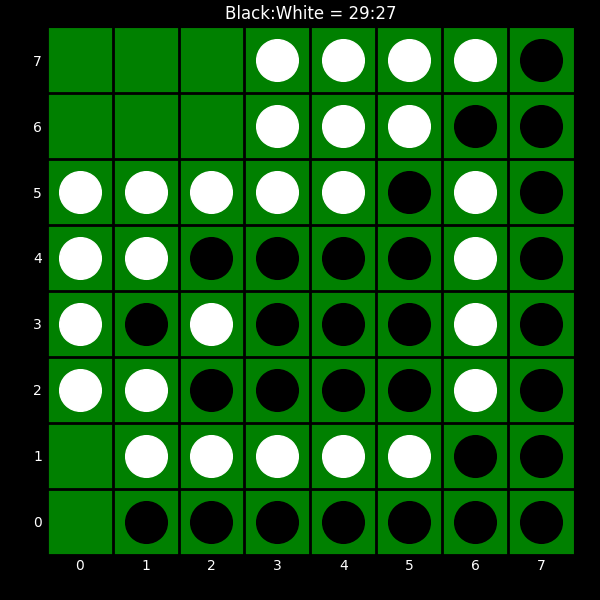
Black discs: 29
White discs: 27